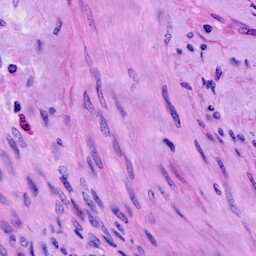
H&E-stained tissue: Cervix